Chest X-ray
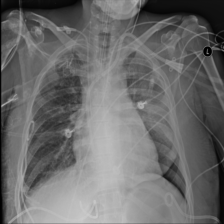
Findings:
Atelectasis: negative
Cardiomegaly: negative
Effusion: positive
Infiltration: negative
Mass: negative
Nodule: negative
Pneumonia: negative
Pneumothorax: positive
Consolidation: negative
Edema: negative
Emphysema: negative
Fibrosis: negative
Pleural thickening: negative
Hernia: negative